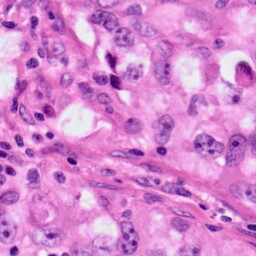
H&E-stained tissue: Lung